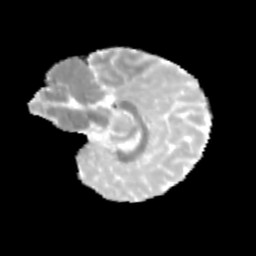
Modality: MD
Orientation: sagittal
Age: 13
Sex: female
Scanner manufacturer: siemens
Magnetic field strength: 3 T
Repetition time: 3.8 s
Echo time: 0.07 s